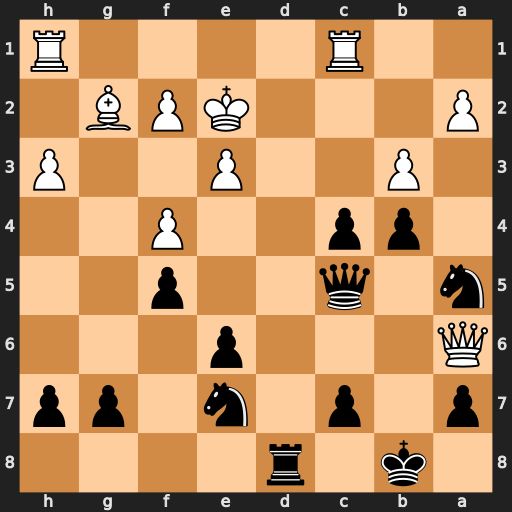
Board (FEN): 1k1r4/p1p1n1pp/Q3p3/n1q2p2/1pp2P2/1P2P2P/P3KPB1/2R4R
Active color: b
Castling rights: -
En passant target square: -
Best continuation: Rd6 Rxc4 Qxc4+ Qxc4 Nxc4